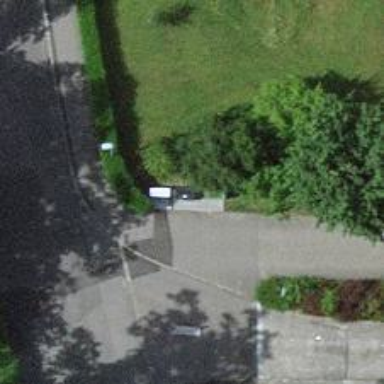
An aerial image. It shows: Power street cabinet.